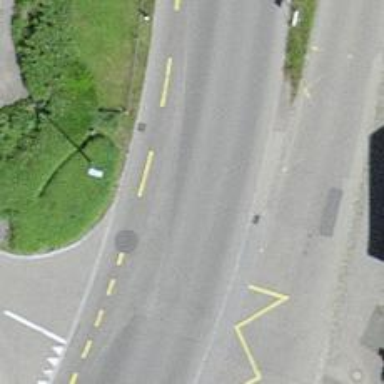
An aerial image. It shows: Public transport stop position.